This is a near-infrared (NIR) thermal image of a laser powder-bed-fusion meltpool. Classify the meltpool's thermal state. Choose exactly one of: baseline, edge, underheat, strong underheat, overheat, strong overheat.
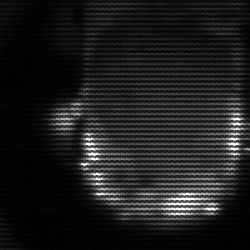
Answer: baseline